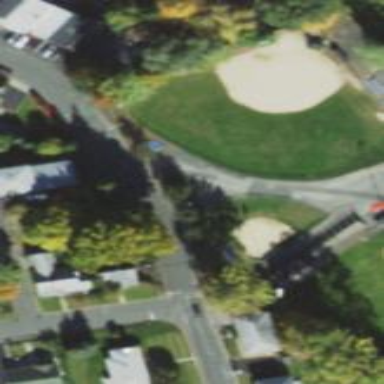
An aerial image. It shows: Baseball pitch for leisure and sports activities.